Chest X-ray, AP view. Patient: 26 years old, sex M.
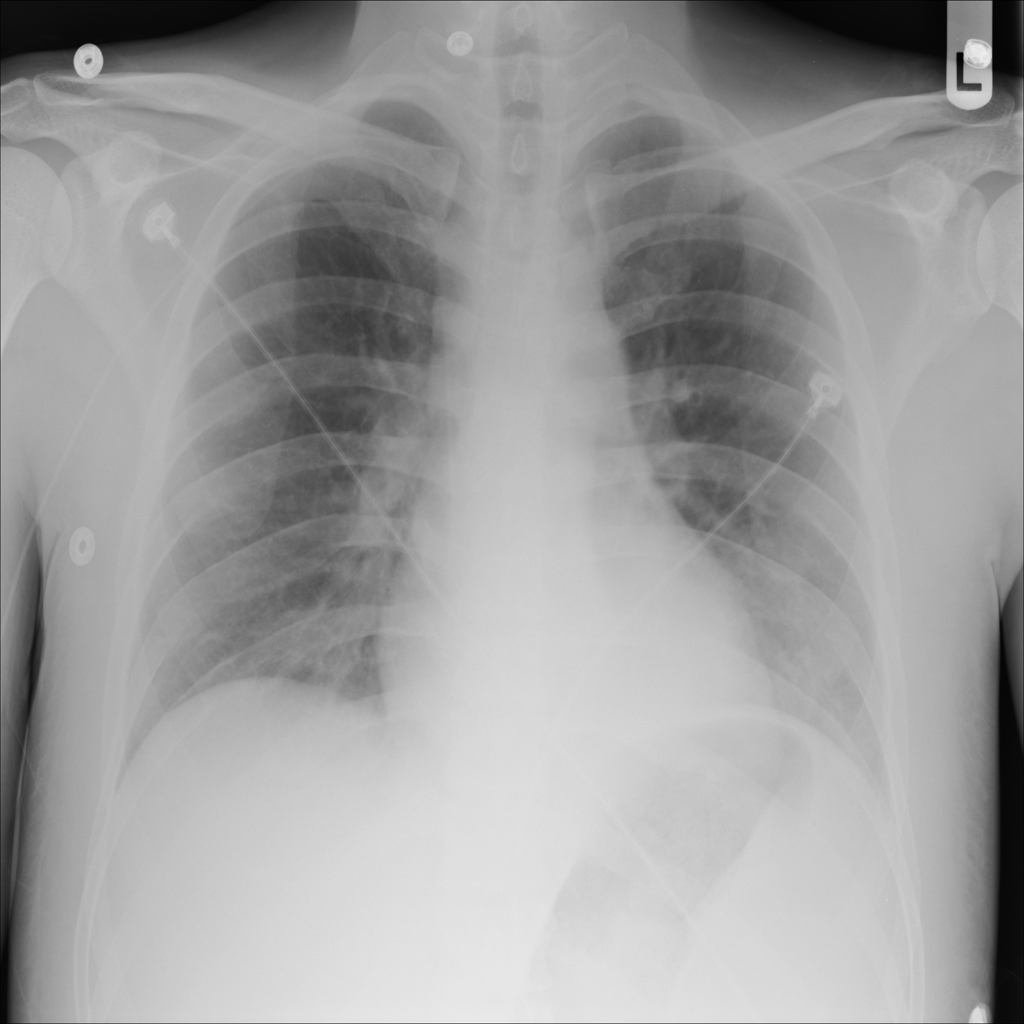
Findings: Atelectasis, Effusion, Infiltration